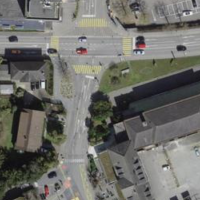
EUNIS habitat code: 54
Species observed at this site:
Branta ruficollis
Gavia adamsii
Symphoricarpos albus
Hedera helix